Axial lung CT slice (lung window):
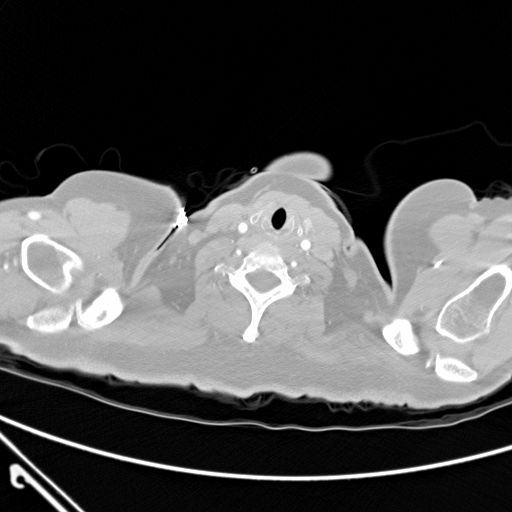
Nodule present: no